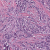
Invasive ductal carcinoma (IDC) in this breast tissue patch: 1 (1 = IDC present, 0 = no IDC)